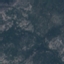
Land use / land cover: HerbaceousVegetation